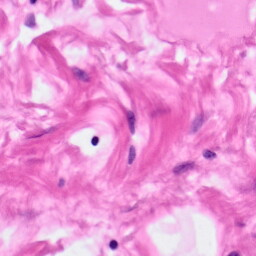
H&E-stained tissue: Pancreatic